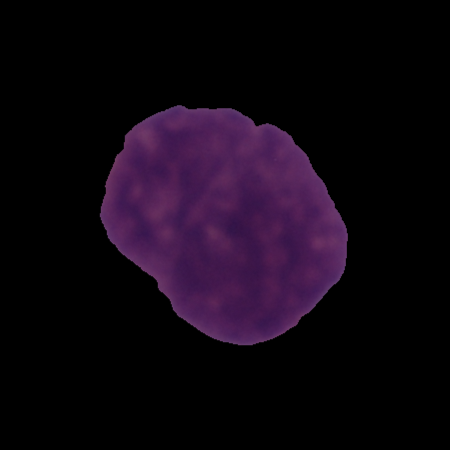
Label: cancer